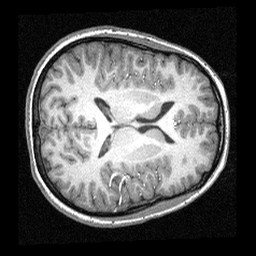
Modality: T1w
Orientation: axial
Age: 17
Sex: female